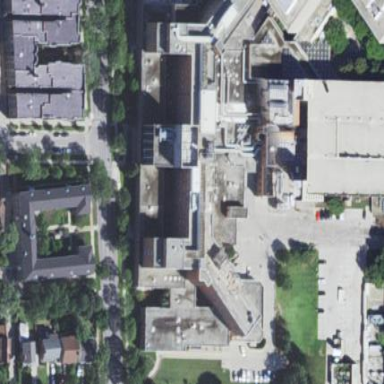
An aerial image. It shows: Hospital building.